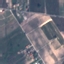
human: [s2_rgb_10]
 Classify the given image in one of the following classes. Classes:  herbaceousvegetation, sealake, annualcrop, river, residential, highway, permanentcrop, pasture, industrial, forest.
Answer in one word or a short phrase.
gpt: PermanentCrop